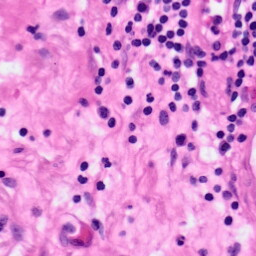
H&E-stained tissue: Pancreatic